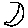
Label: moon